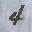
Label: 4